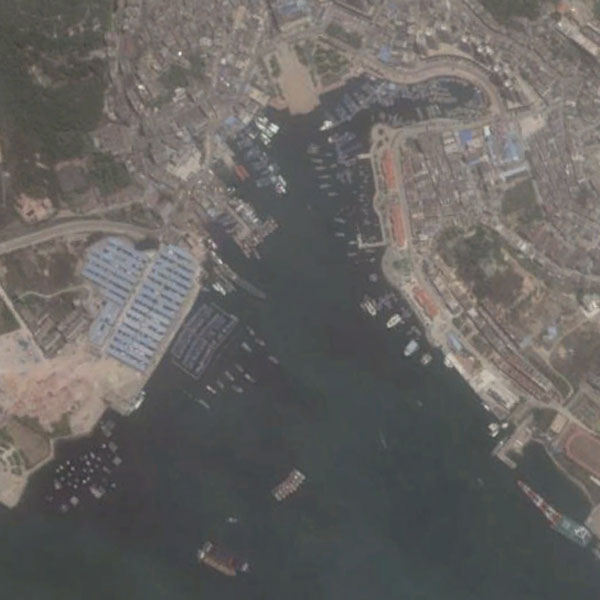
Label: Port